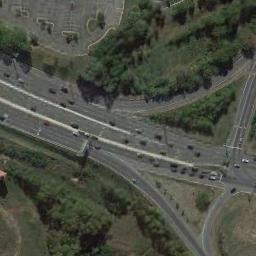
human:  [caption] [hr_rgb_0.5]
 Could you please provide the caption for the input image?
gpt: An overpass is bent into two circles .

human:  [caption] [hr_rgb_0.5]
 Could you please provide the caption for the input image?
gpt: The overpass is over the roads on the green space and a parking lot is next to the overpass .

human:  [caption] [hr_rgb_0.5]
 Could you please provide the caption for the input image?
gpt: There are many trees beside the overpass .

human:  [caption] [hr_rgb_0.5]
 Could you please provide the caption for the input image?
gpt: The overpass is on the grass next to some trees .

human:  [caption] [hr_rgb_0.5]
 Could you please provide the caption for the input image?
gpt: There are some green trees and lawns beside the overpass .